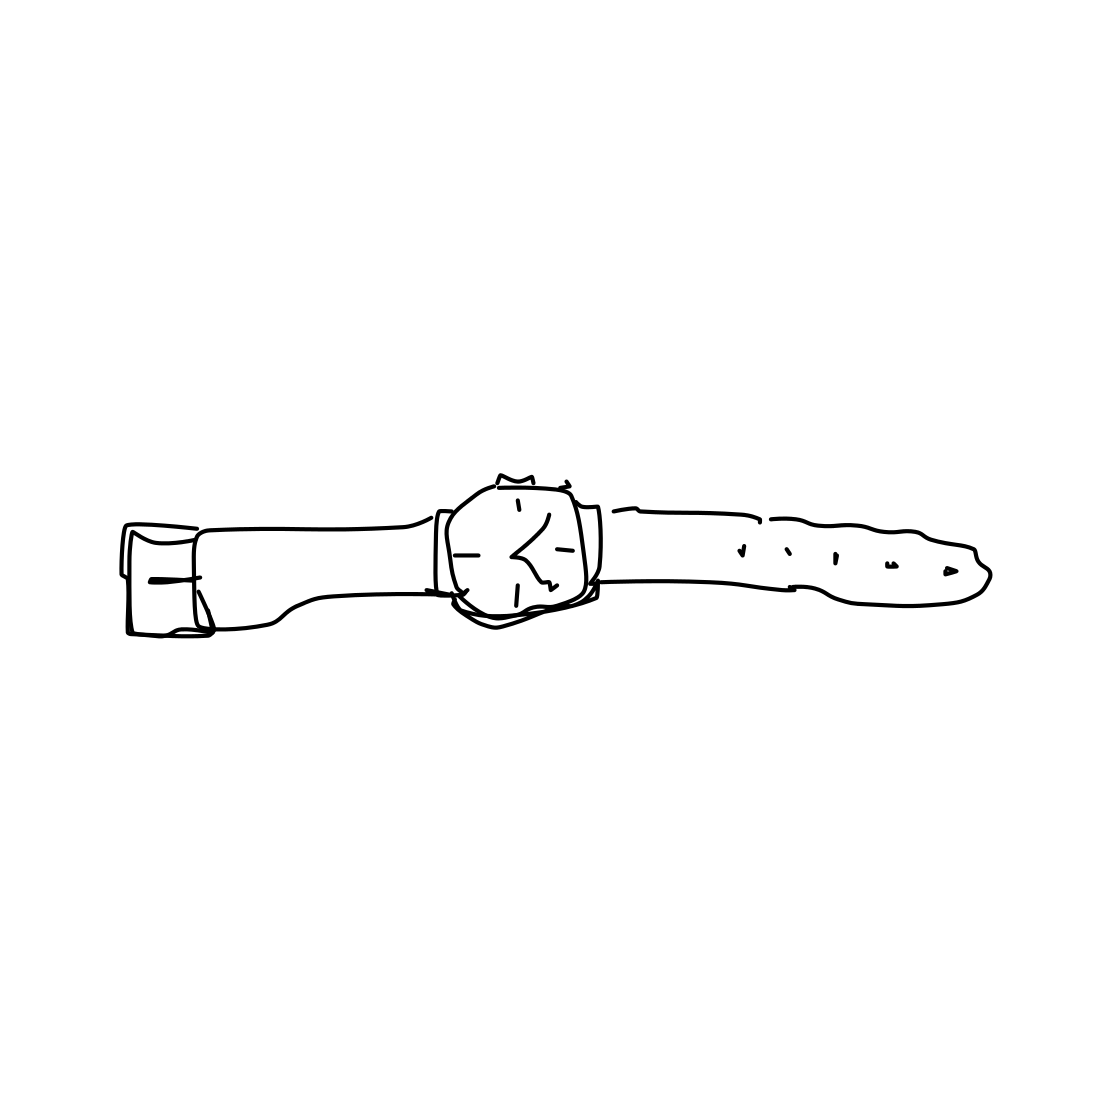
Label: wrist-watch